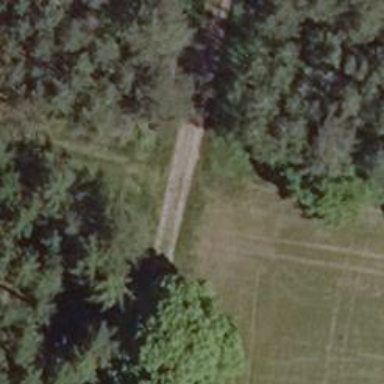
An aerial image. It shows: Track with grade2 tracktype.